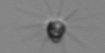
Label: Calciopappus